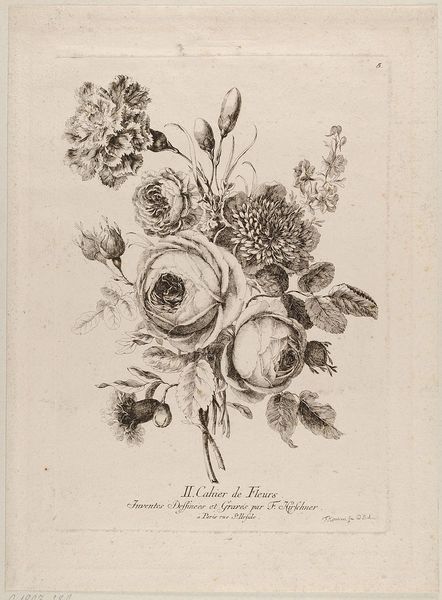
Titel: Ein Blumenstrauß, Blatt 5 aus der Folge 'II. Cahier de Fleurs Inventes Dessinées et Gravés par F. Kirschner à Paris rue St. Ursule'
Künstler: Friedrich Kirschner
Standort: Hamburg
Institution: Museum für Kunst und Gewerbe Hamburg
Schlagwörter: weiß, blumen, schwarz, zeichnung, gras, rose, schrift, papier, grafik, graphik, strauß, fotografie, photographie, druckgraphik, druckgrafik, radierung, bleistift, hagebutte, gebinde, schnittblumen, strau0, reproduktionen, murks, druckerzeugnisse, blüte, blumenstrauß, ornamentstich, vorlageblätter